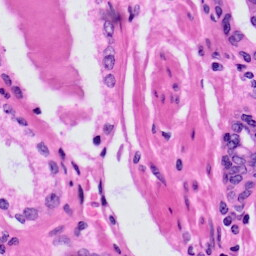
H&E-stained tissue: Prostate